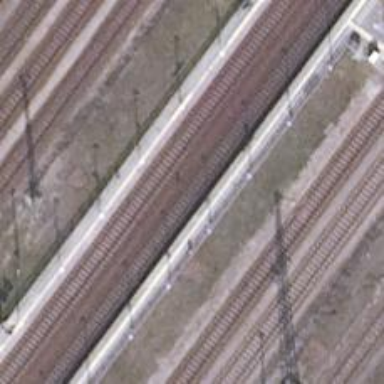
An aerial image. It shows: Railway signal.